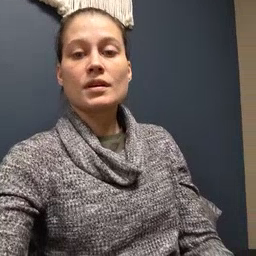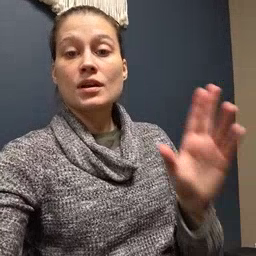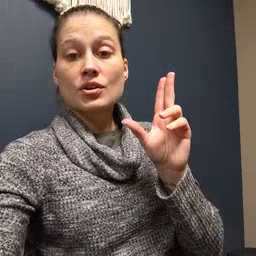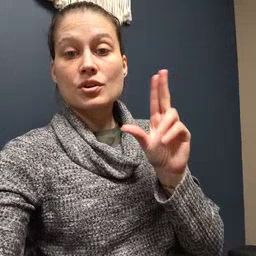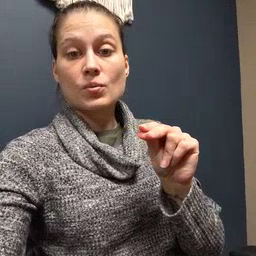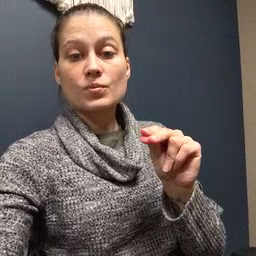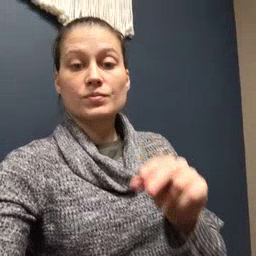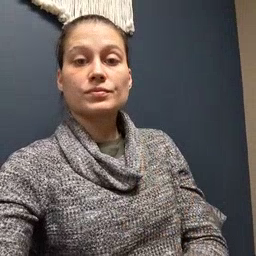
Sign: no